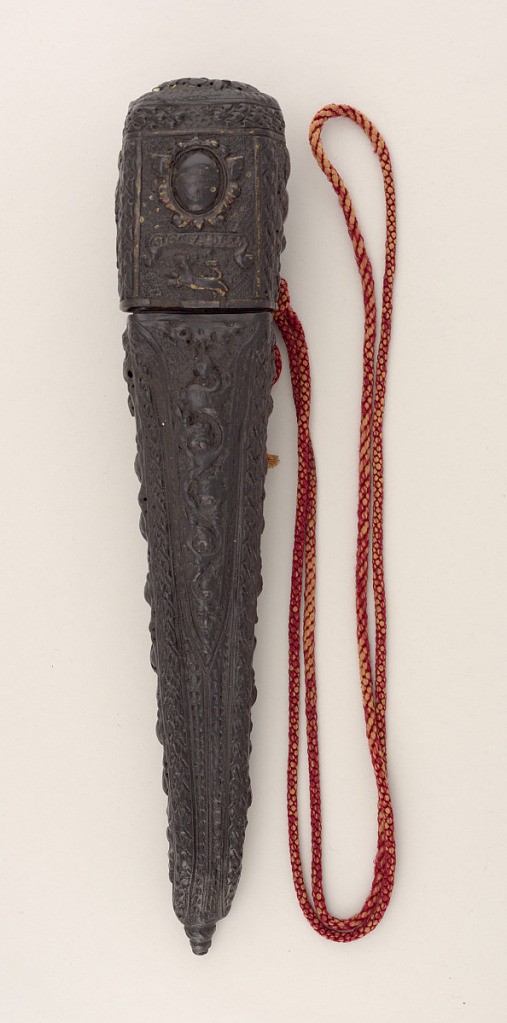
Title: Case for Traveling Cutlery
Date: second half 18th century
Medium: Leather, wood, wool, brass
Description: Box for three implements, follows the shape of a spoon. Lid attached to bottom with two small hinges on back small hooks and rings on front side. Top of lid stamped leather with gold; an urn with flowers in the centre, a laurel wreath and chains on each side, flowers, grapes and pears along the sides. Inside of box covered with green wool fabric.